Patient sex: M
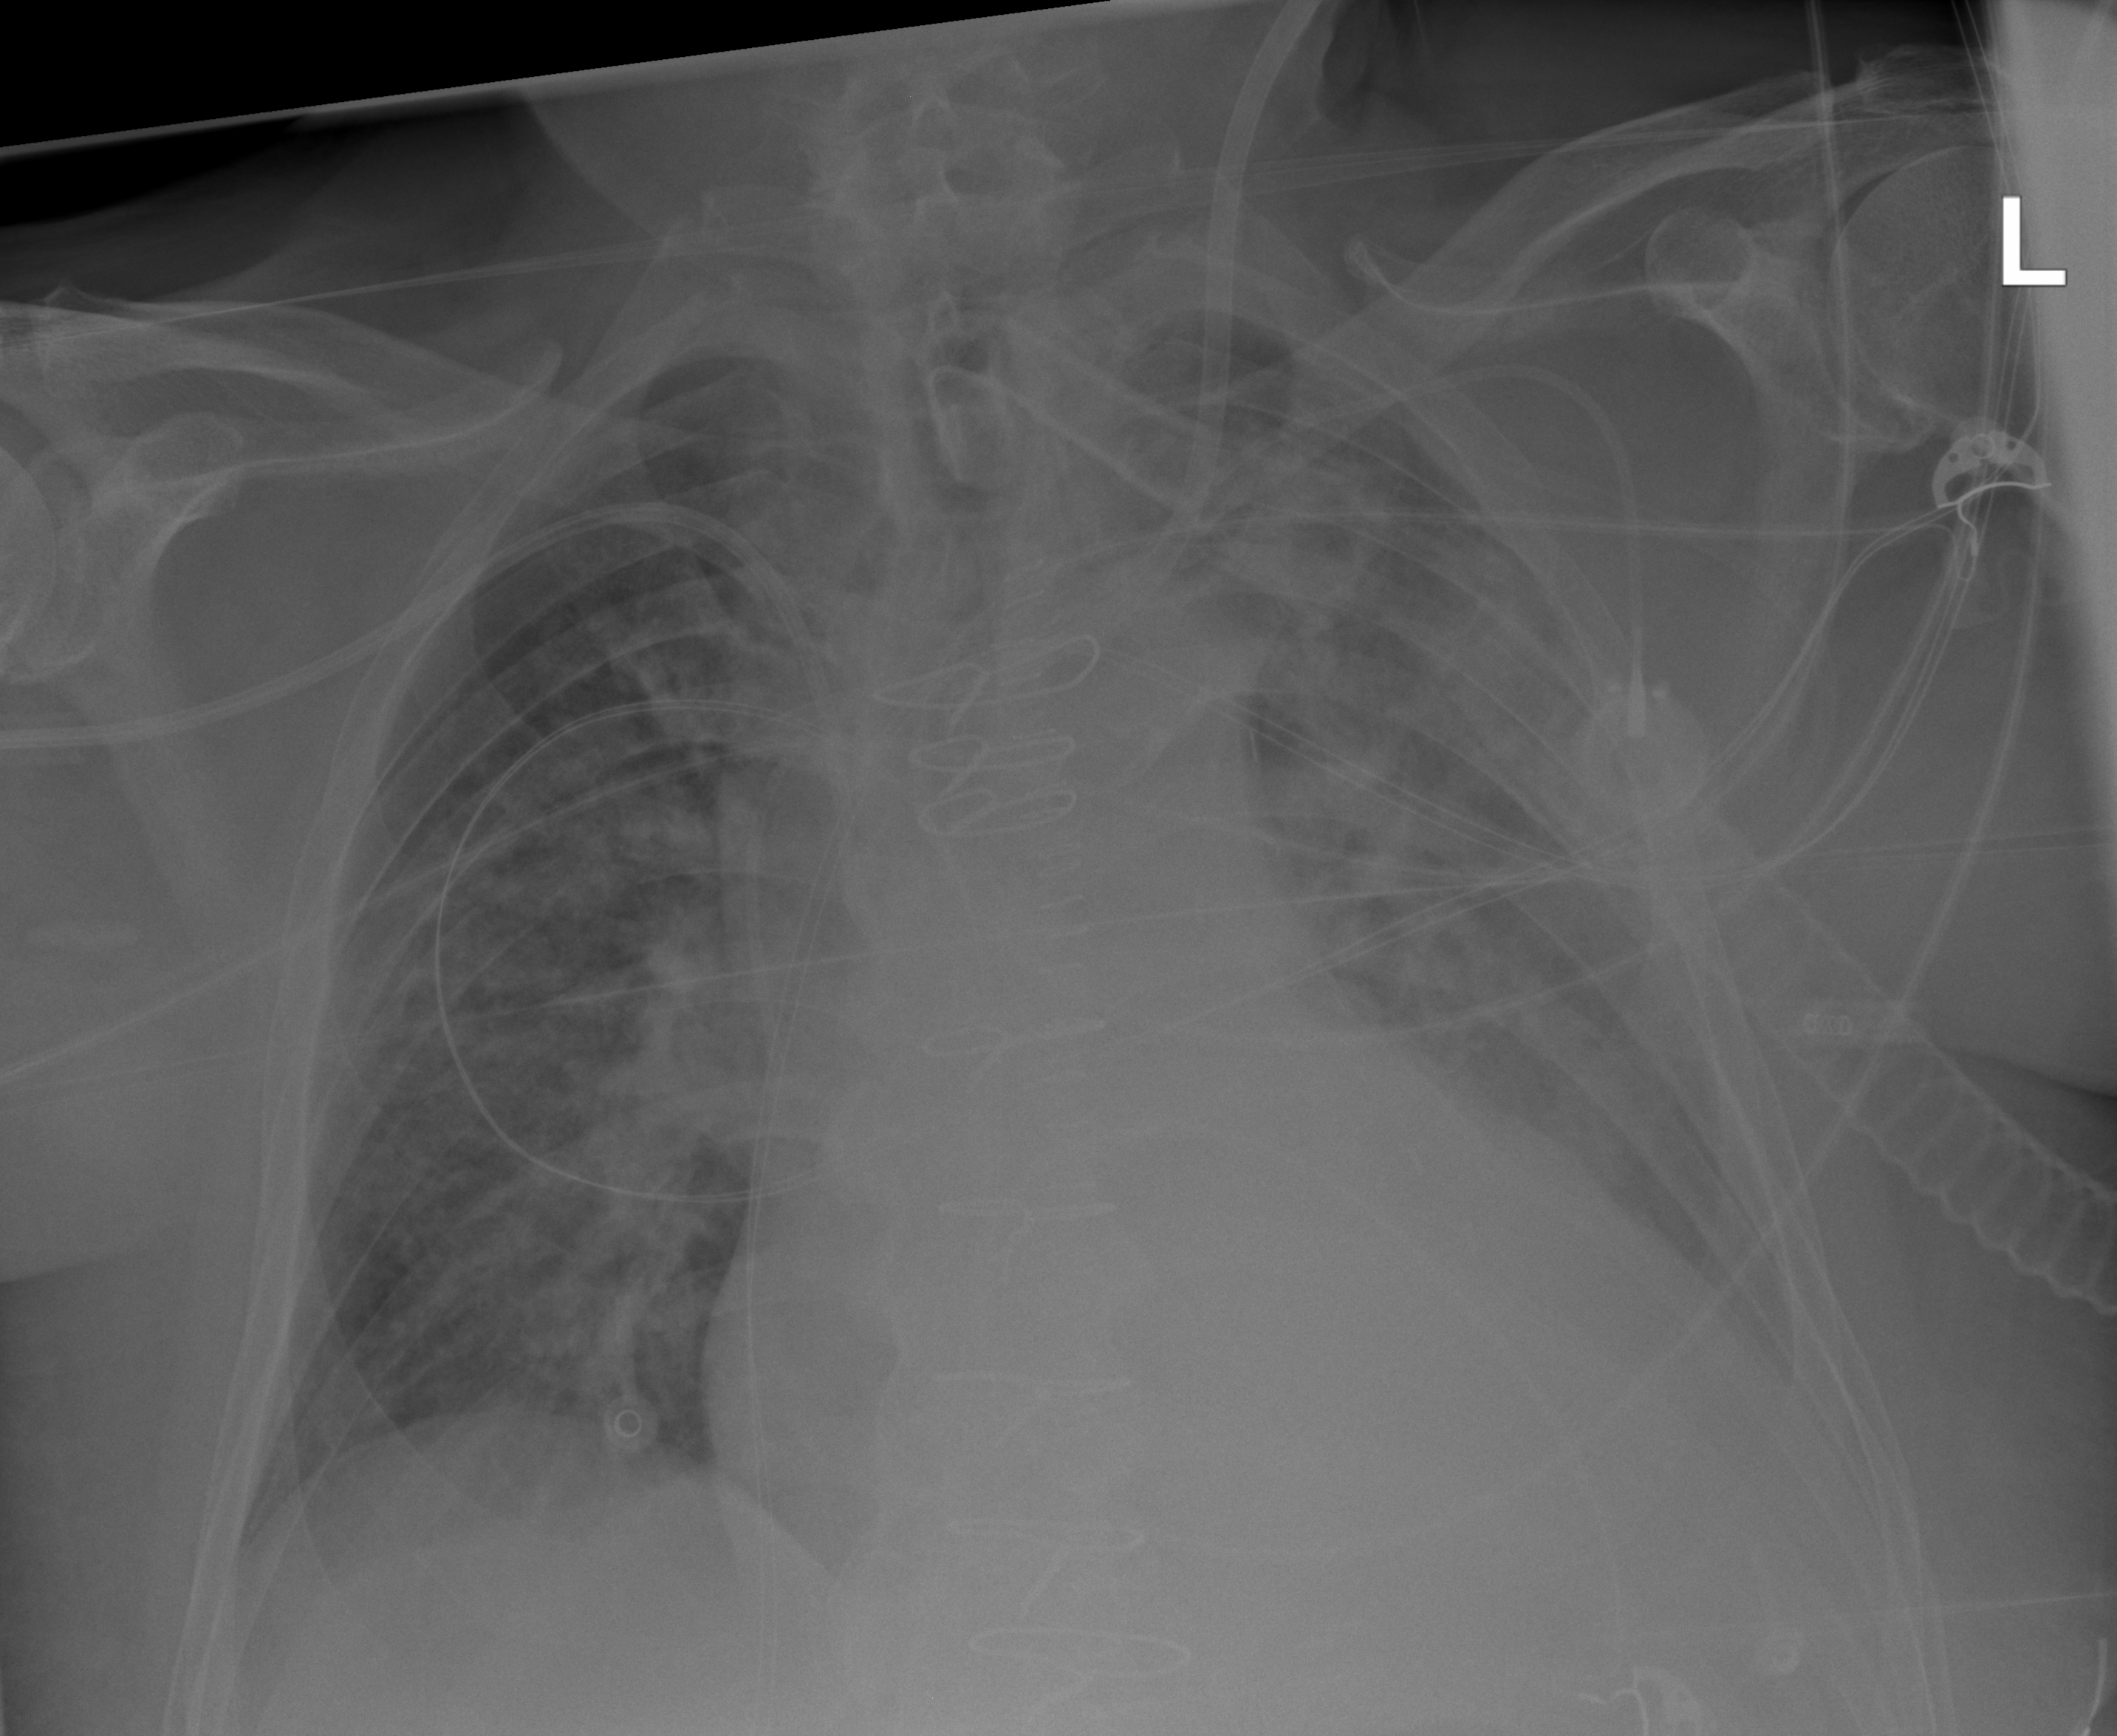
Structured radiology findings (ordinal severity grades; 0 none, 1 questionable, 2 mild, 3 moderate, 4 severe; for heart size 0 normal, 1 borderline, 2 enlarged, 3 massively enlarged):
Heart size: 2
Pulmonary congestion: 2
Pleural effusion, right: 0
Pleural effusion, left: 2
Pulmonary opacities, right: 3
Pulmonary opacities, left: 3
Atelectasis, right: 2
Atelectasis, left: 2